Interaction volume radius: 5 \u00c5
Interaction volume height: 20 \u00c5
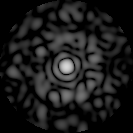
Disorder parameter: 0.8015